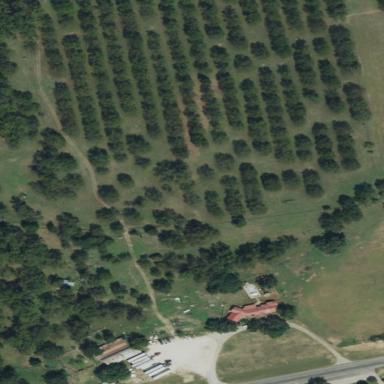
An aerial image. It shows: Orchard.